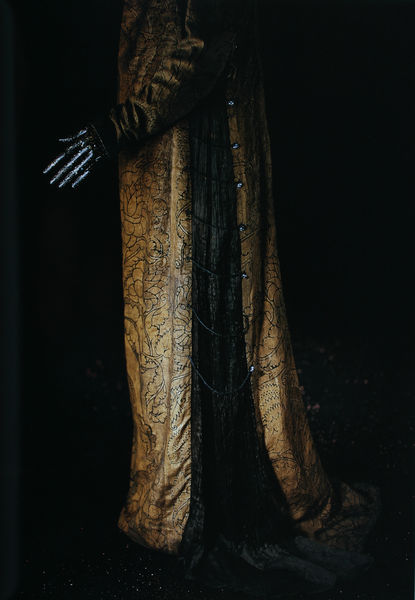
Titel: Kleid
Künstler: Mariano Fortuny
Standort: Kyoto (Japan)
Institution: Kyoto Costume Institute
Schlagwörter: dunkel, gemälde, hand, schatten, daumen, finger, handschuh, hell, kleid, licht, nacht, schwarz, beige, malerei, mode, muster, ornament, rock, arm, falten, kleidung, lang, mensch, samt, silber, ärmel, öl, boden, gewand, gold, mantel, schnur, stickerei, stoff, saum, knopf, rechts, seide, schleppe, detail, glanz, metall, knöpfe, satin, unterrock, links, brokat, damast, fäden, unterkleid, ösen, prothese, überrock